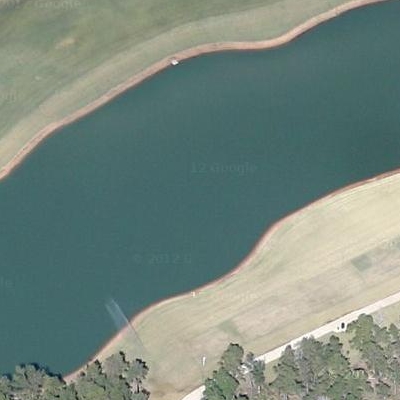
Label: RiverLake